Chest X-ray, PA view. Patient: 52 years old, sex M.
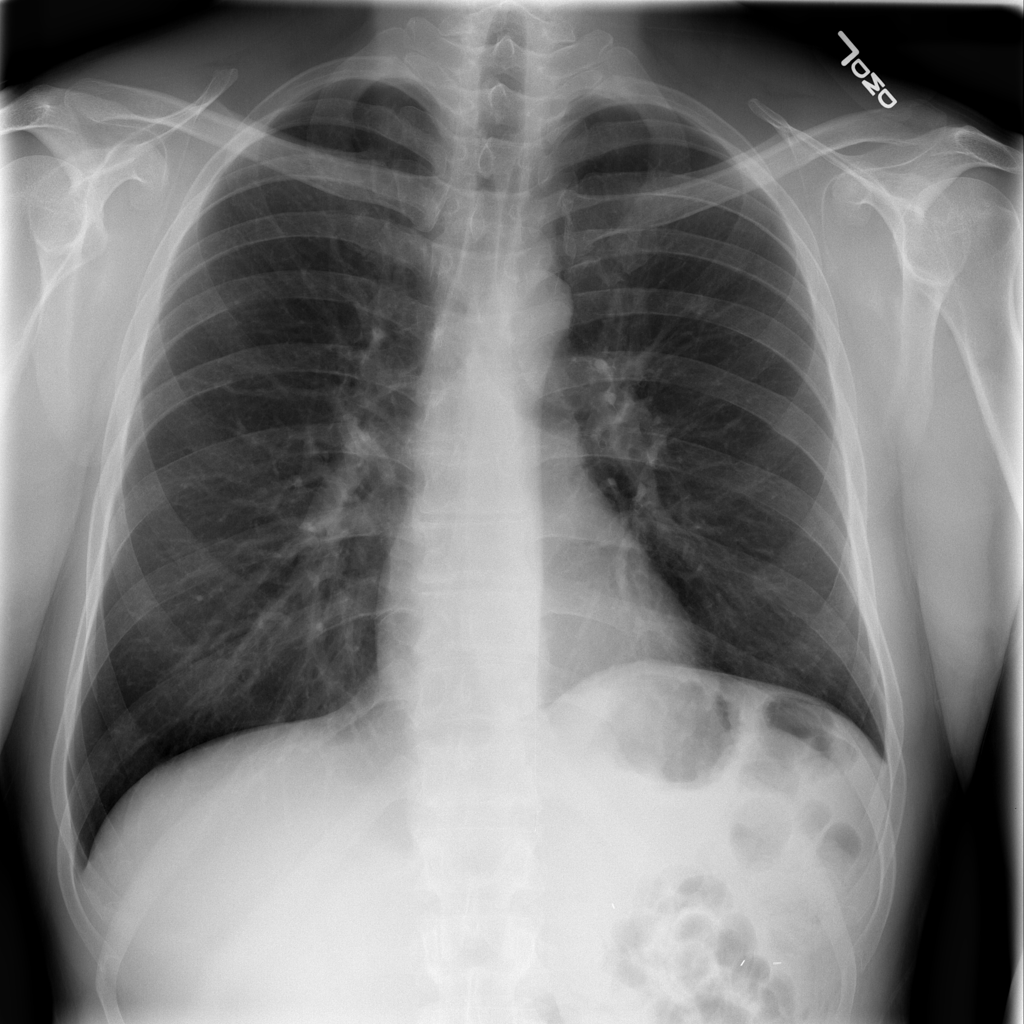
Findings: No Finding